Question: Given the schedule below, what is the maximum total time (in minutes) a person can spend in lectures? The selected schedule MUST include at least one Mathematics lecture and at least one Art lecture. In the chart: blue for mathematics, green for physics, yellow for art, purple for music, and orange for physical education. All time nodes are integer multiples of 10 minutes.
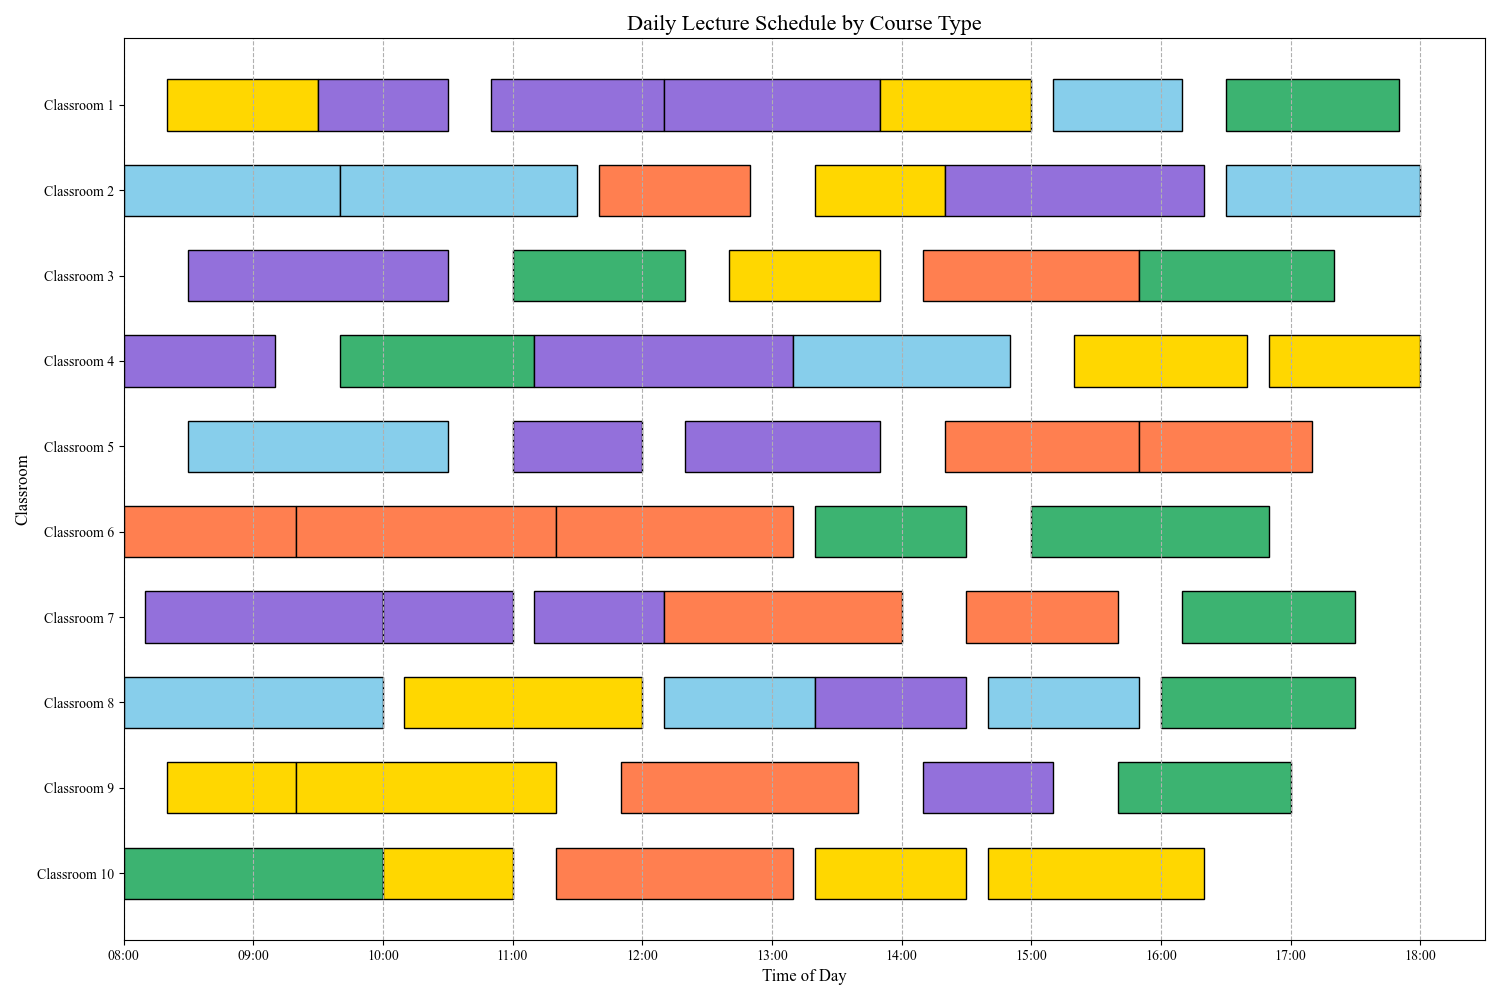
Answer: 590